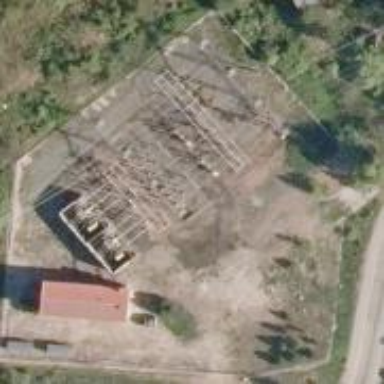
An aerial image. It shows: Substation surrounded by fence.